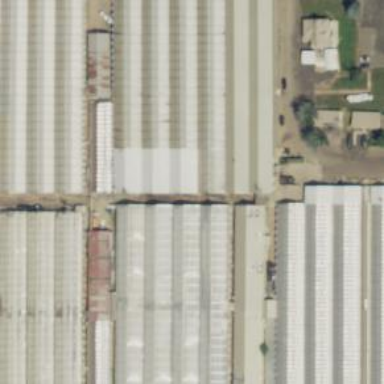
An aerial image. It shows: Area dedicated to greenhouse horticulture.